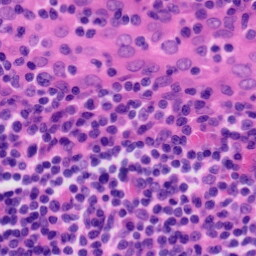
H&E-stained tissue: Tonsil